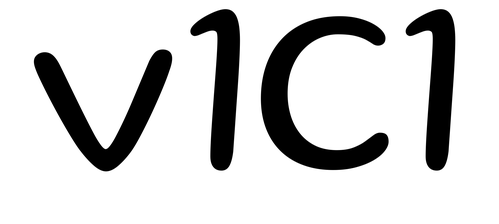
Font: Gluten_Light